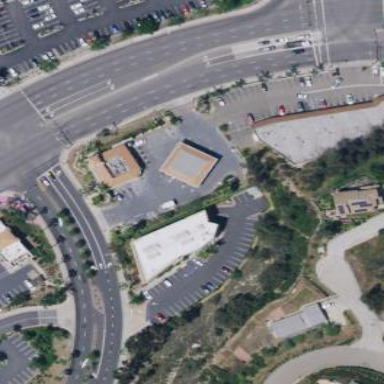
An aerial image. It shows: Retail area.